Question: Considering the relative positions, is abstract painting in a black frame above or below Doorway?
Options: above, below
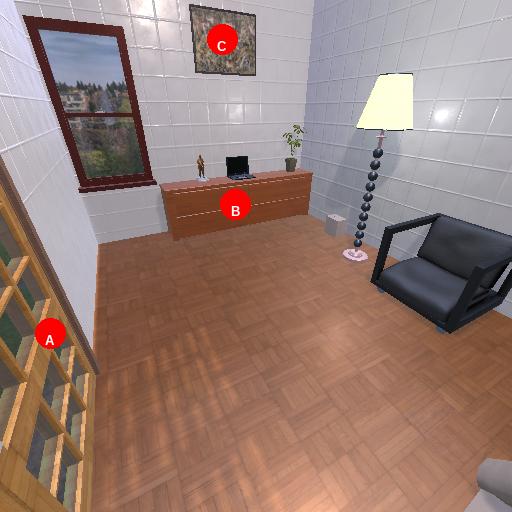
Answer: above